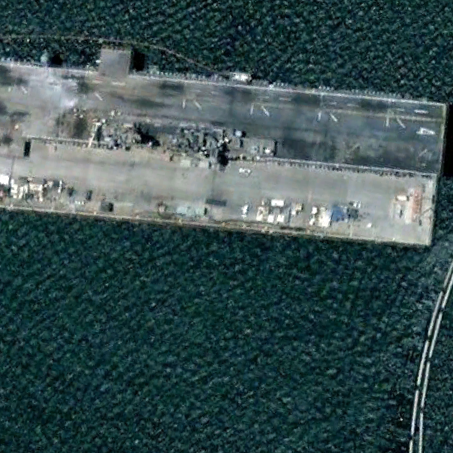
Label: assault